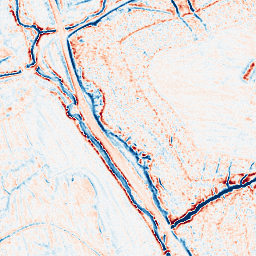
Category: edge_preserving
Decomposition family: anisotropic_diffusion
Decomposition parameters: iterations: 10
kappa: 30
gamma: 0.15
Upsampling method: bilinear
Upsampling parameters: scale: 4
Upsampling scale: 4